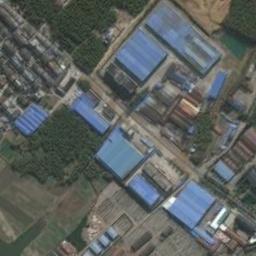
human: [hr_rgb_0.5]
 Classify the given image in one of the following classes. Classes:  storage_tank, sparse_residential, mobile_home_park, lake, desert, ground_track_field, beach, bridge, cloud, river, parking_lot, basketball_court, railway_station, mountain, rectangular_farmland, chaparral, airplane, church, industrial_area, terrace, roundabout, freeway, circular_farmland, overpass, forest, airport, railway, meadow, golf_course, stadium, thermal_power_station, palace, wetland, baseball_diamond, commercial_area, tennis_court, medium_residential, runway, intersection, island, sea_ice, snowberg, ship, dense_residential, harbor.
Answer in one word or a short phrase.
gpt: industrial_area